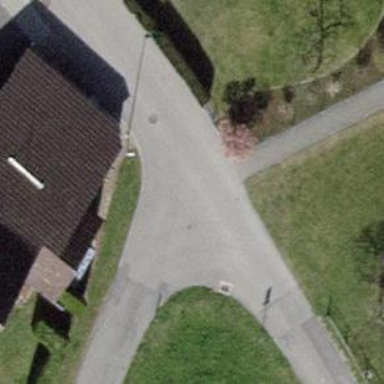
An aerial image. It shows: Residential road.